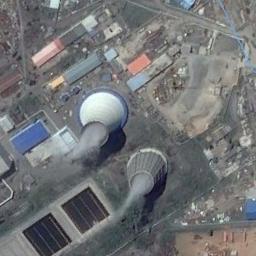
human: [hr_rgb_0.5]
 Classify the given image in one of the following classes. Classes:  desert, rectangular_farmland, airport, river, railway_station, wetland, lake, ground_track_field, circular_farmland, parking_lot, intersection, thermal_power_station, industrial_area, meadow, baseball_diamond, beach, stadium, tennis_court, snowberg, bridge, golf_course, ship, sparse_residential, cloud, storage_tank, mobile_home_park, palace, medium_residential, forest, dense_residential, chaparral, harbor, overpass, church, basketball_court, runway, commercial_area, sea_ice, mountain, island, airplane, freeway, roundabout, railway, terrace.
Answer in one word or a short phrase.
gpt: thermal_power_station